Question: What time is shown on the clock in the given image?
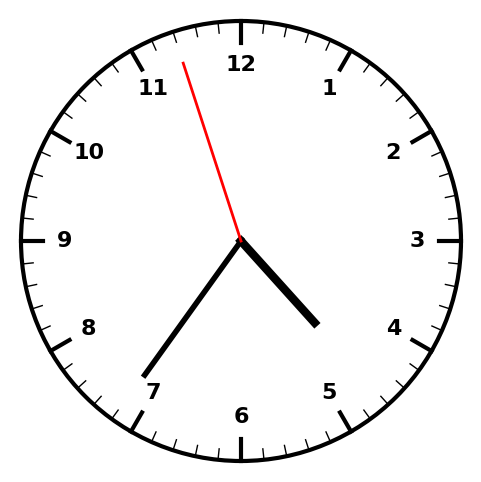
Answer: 04:35:57